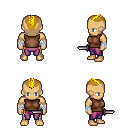
a pixel art fantasy rpg character, male body template, human, tanned skin, brown sleeveless shirt, magenta pants, blonde short mohawk hairstyle, white cloth bandages, dagger, four views (front, back, left, right), 2x2 character sprite sheet, small pixel art, hard edges, no anti-aliasing